Field crop: maize
Growth stage: 1
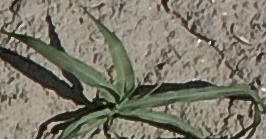
Species: sorghum